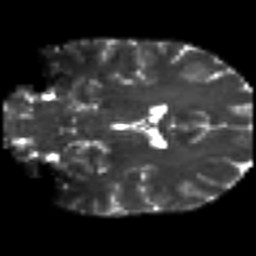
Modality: T2w
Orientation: coronal
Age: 30
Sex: female
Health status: ill
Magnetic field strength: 3 T
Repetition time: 8.4 s
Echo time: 0.0926 s